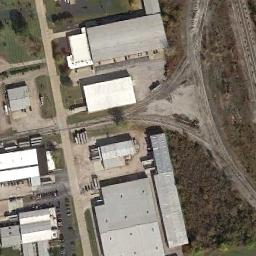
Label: industrial_area